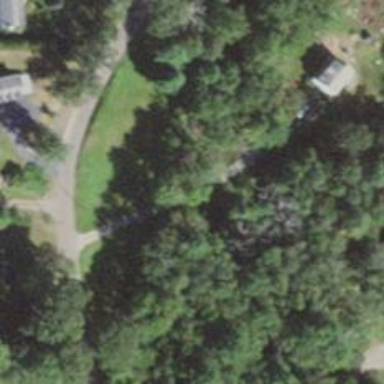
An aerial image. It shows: Residential driveway.